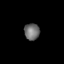
Tissue: skin
Cell type: Epithelial cells
Senescence score: 0.2726
Nuclear area (px): 249
Mean DAPI intensity: 110.173